Question: What is the color of the ball at (2, 4, 3)? The answer is the name of the color, with the first letter capitalized. You can choose an answer from Red, Green, Orange, Cyan, Purple, Blue and Yellow.
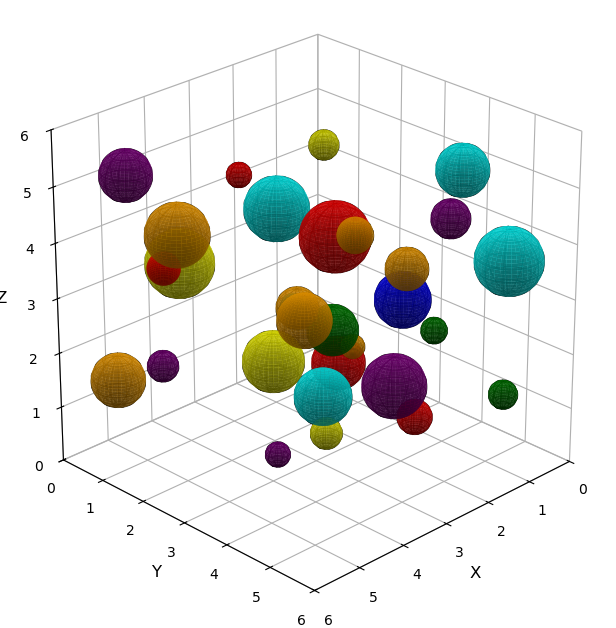
Answer: Blue